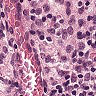
Metastatic tissue present: no